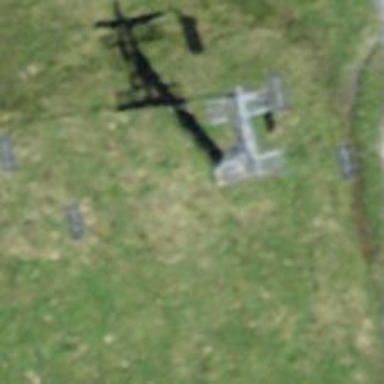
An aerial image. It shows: Pylon for aerialway.